Question: I want to be able to fill a table with some data through AJAX. My problem is that this data is from two different models. This will be long but please bear with me.
Imagine an application that would fill the plan for working out at the gym (clearly not an application for me :D). This plan has many routines (per type basis or day basis) which has many steps to go through.
Is it possible to use AJAX to fill a nice table that fills dynamically? Ideally I would prefer to save and display a table each time the user fills any new data.
What I have so far:
In the models I added the accepts_nested_attributes_for property.
I am using <URL> that allows us to add and remove nested models.
Let's take a look at our form:
- app/views/plans/_form.html.erb'''
<%= nested_form_for @plan, :url => plan_path(@plan), :html => { :class => :form } do |f| %>
<%= f.label :name, "Plan Name" %>
<%= f.text_field :name %>
<%= f.fields_for :routines do |r| %>
<%= render 'routine_fields', :f => r %>
<% end %>
<%= f.submit %>
<%= f.link_to_add "Add a routine", :routines %>
<% end %>
'''
So fields_for allows us to save many routines inside a plan, NICE! Let's define our fields views:
- app/views/plans/_routine_fields.html.erb'''
<%= f.label :name, "Routine Name" %>
<%= f.text_field :name %>
<%= f.fields_for :steps do |s| %>
<%= render 'step_fields', :f => s %>
<% end %>
<%= f.link_to_add "Add a step", :steps %>
<%= f.link_to_remove "Remove this routine" %>
'''
- app/views/plans/_step_fields.html.erb'''
<%= f.label :name, "Step Name" %>
<%= f.text_field :name %>
<%= f.link_to_remove "Remove this step" %>
'''
This works great! We can add as many routines inside a plan and many steps inside a routine we are able to create a complete plan in one view.
BUT IS UGLY! and also very confusing! So my problem again: How would I update the table each time the user fills any new data?
Ideal:

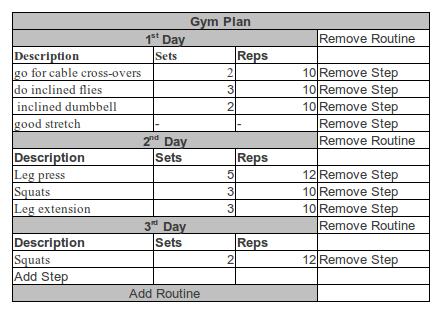
Answer: One approach that you could use for this would be to break up the form into different forms that are loaded via ajax, and just continuously update attributes on a model. You could also just use the form that you have now and break up the html so that it doesn't all show in a table.
For dealing with forms, you could check out the <URL>
For dealing with ajax, there is a very good <URL>
You could also break up this logic into different partials, and change the UX a bit, so that a user still has the same functionality, but it lives on a different view. You can add ajax to this by following the previously mentioned ajax railscast or using the <URL>.
It seems to me that this is primarily a UX problem, and you're trying to crowbar a particular implementation into a rigid UX. I would try reframing the UX to see if there is a more elegant solution to the problems you have mentioned.